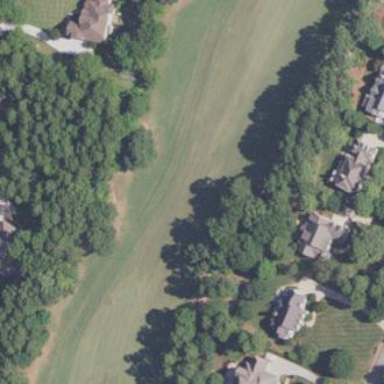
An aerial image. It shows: Lush grass fairway on golf course.